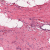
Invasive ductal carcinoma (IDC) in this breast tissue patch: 0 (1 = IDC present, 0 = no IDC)